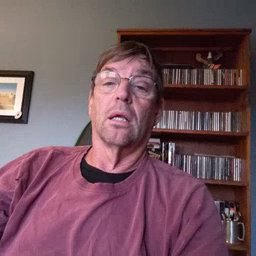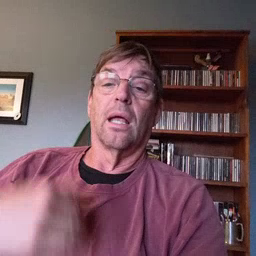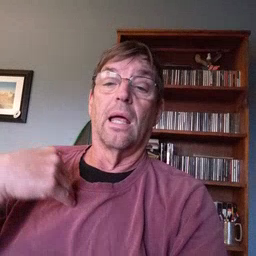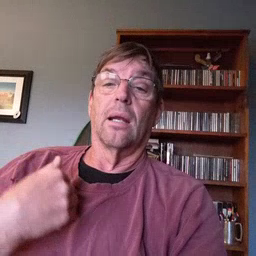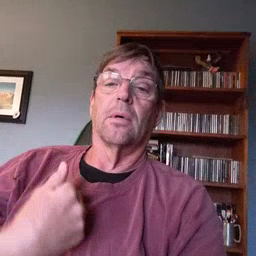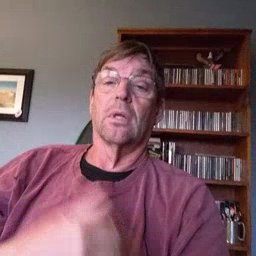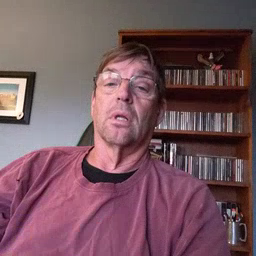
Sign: animal